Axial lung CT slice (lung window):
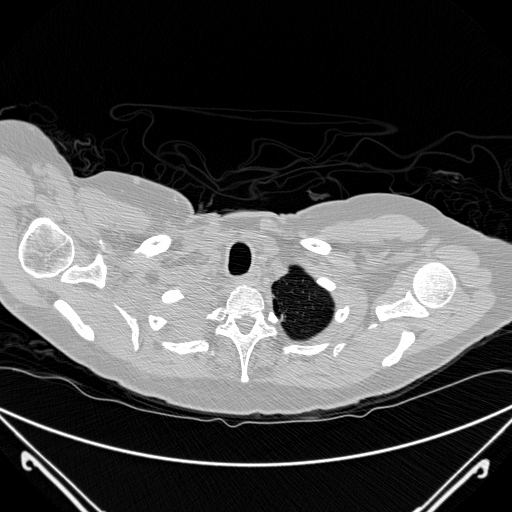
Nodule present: no